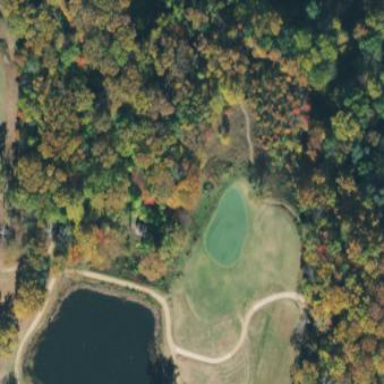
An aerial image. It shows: Golf fairway surrounded by grass.